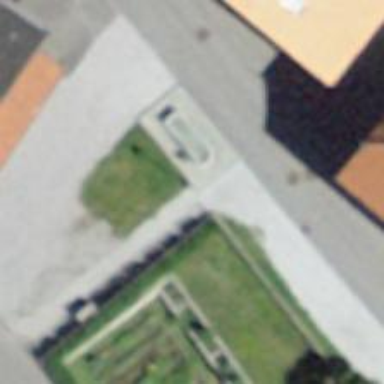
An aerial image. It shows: Fountain.